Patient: sex F, age 59
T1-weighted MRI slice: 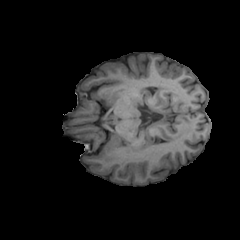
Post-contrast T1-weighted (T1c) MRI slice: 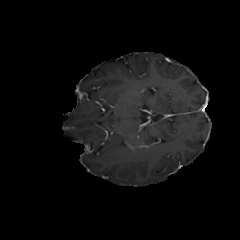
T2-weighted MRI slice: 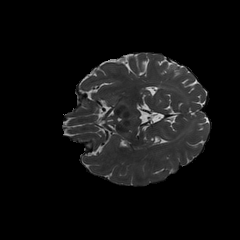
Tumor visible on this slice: no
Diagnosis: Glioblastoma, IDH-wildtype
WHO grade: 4